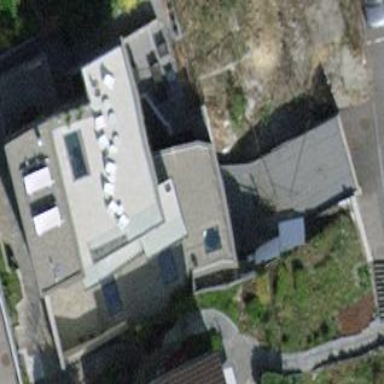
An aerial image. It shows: Detached building with gabled roof.